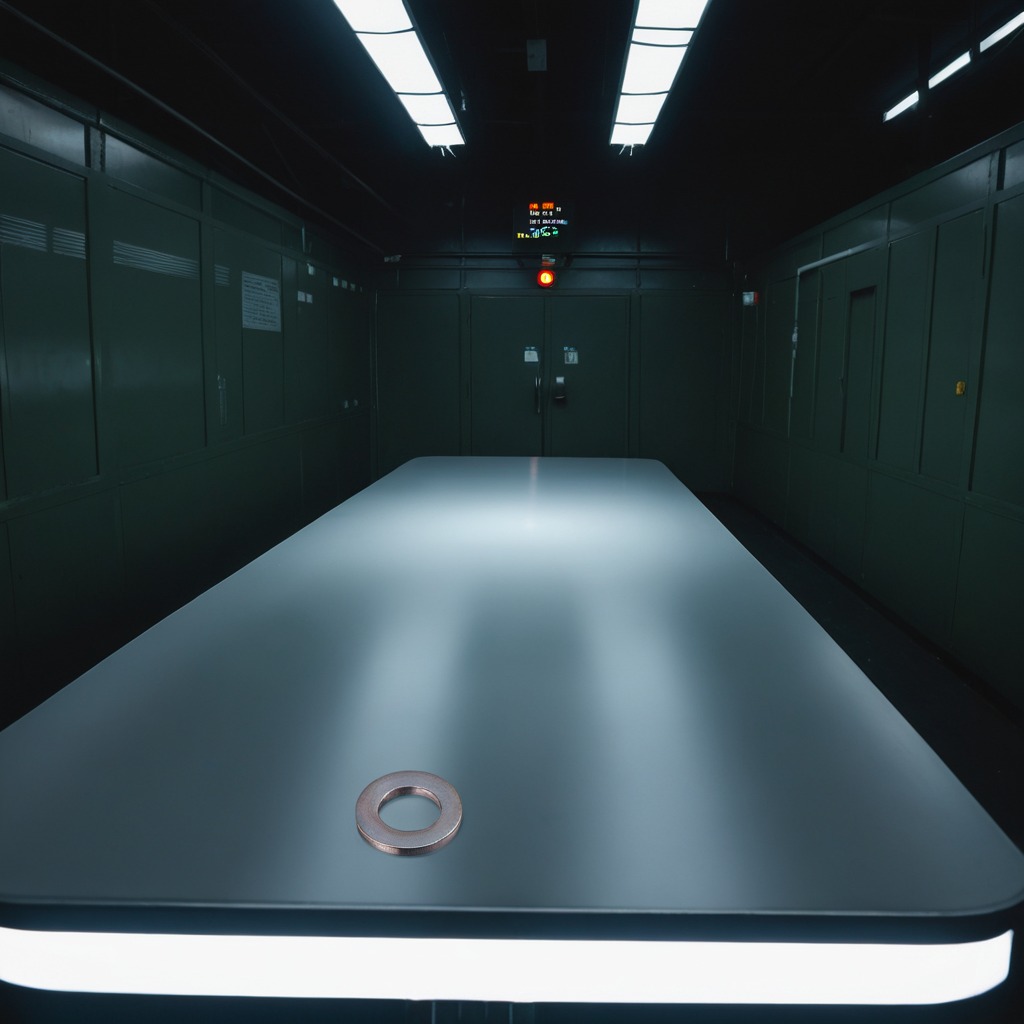
A flat metal washer is lying on a clean empty table in a railway signal maintenance room lit by harsh overhead fluorescents.